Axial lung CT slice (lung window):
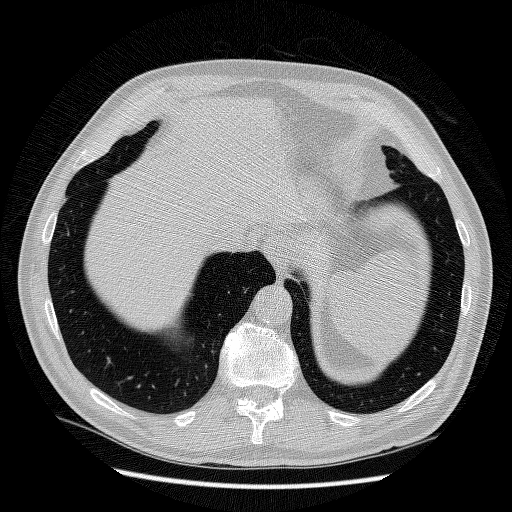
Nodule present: no